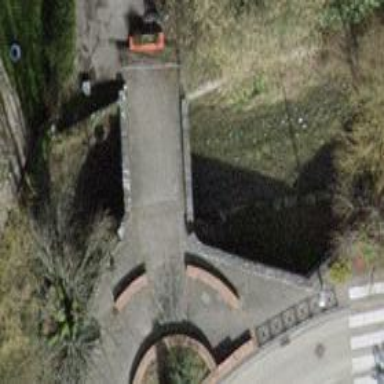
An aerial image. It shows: Footway on arched bridge.